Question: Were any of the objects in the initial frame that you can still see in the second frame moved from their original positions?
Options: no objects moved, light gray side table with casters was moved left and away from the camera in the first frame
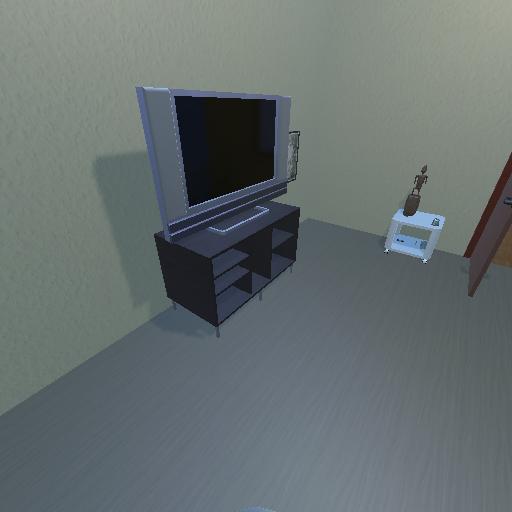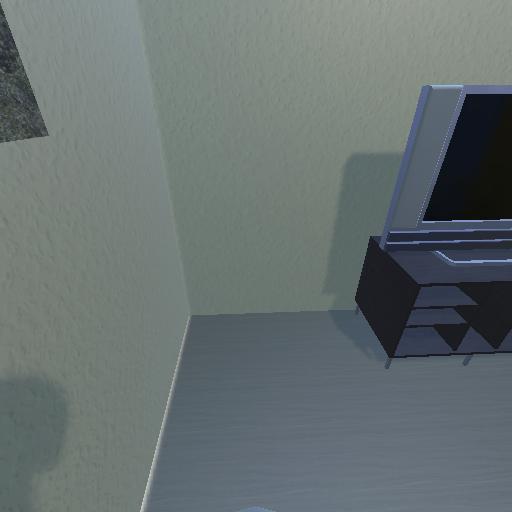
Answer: no objects moved